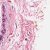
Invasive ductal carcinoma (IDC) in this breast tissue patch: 0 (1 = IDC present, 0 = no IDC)